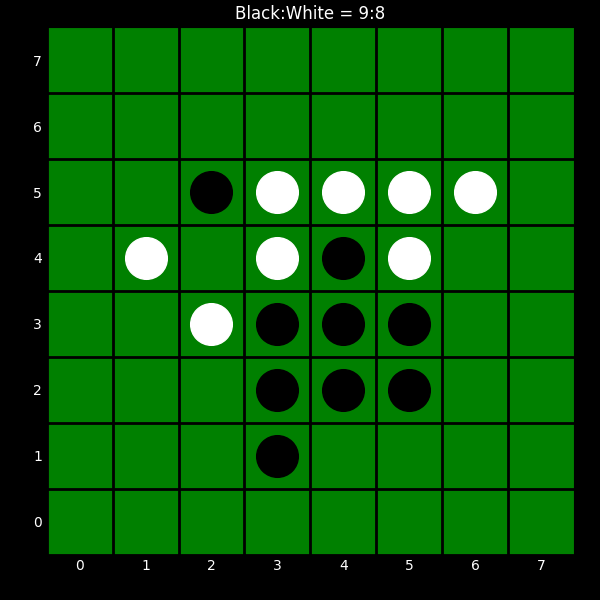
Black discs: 9
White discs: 8